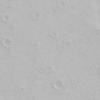
Label: not_dusty